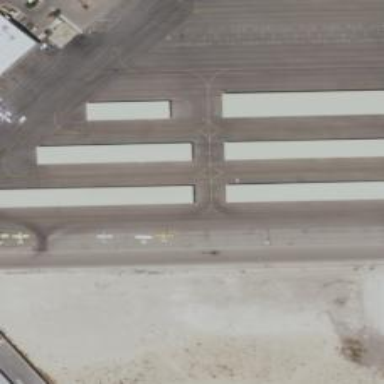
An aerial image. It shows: Image of taxiway at airport.